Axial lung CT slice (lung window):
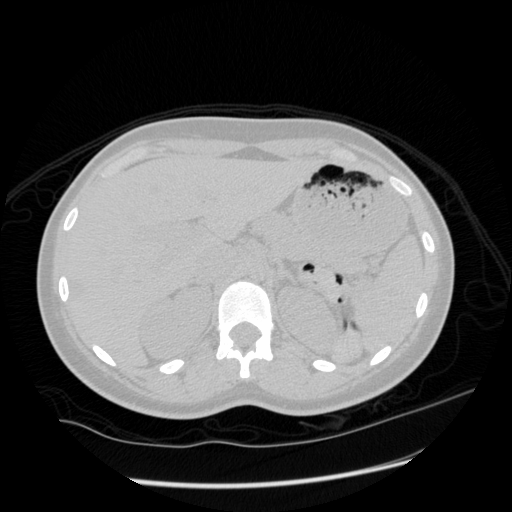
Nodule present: no